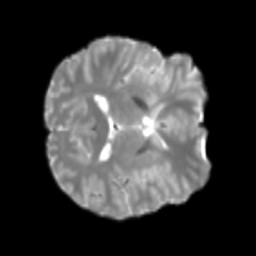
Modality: T2w
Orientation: axial
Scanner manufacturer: siemens
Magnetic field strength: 3 T
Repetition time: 4 s
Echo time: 0.0594 s